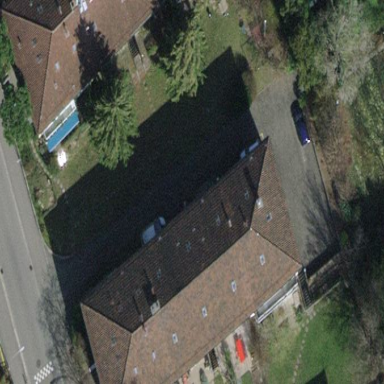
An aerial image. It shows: Hipped roof on apartment building.